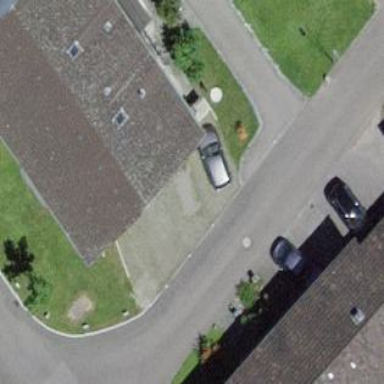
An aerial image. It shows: Apartment building with gabled roof made of roof tiles.